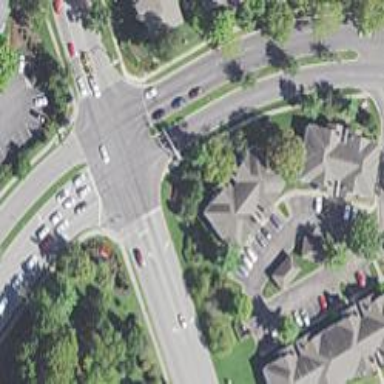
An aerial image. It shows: Marked crossing on footway.